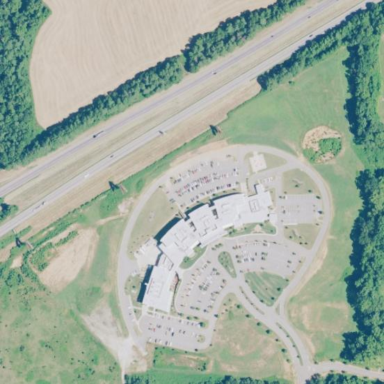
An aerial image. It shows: Hospital providing healthcare services.